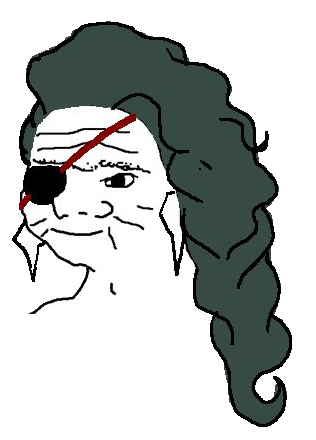
Label: 5_Boomer